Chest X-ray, PA view. Patient: 21 years old, sex F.
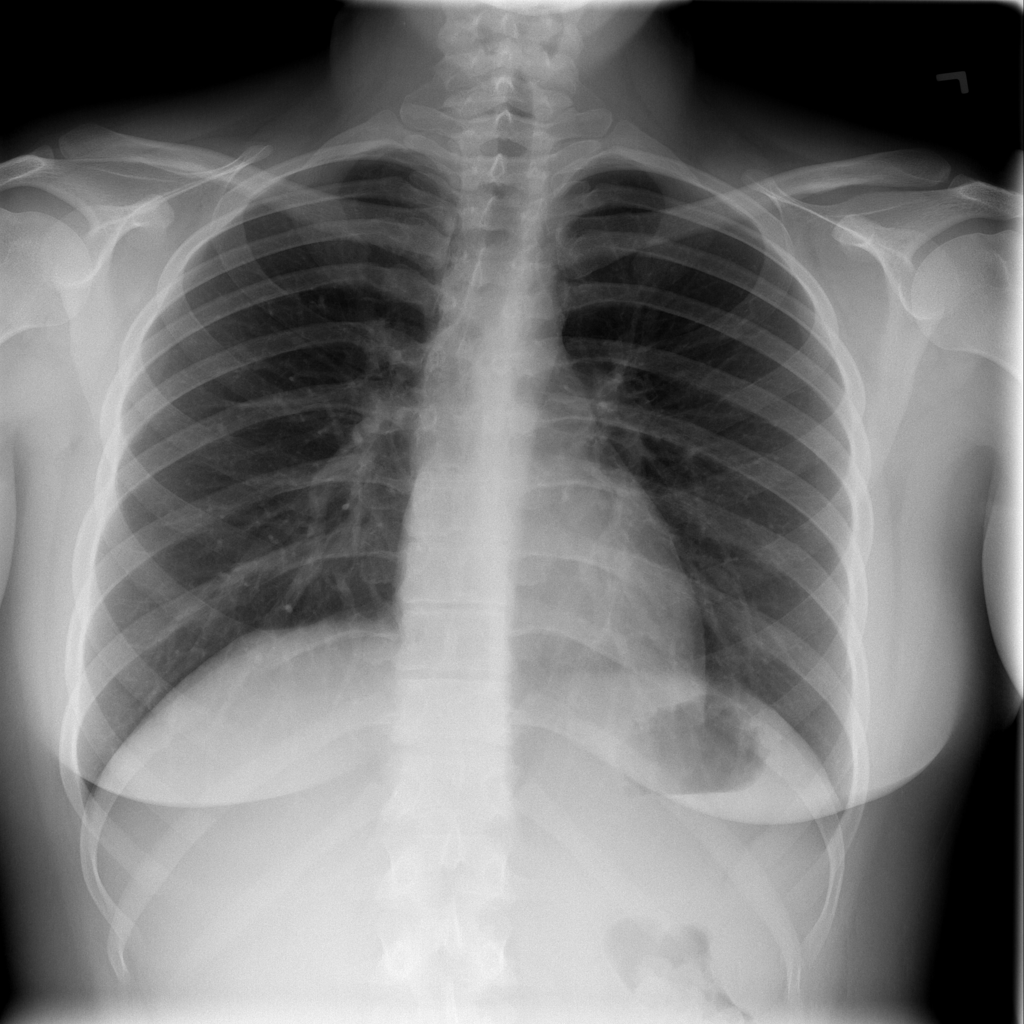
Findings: No Finding